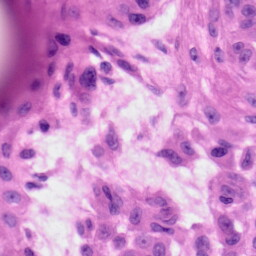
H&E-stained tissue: Skin